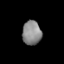
Tissue: lung
Cell type: Epithelial cells
Senescence score: 0.184
Nuclear area (px): 449
Mean DAPI intensity: 136.555